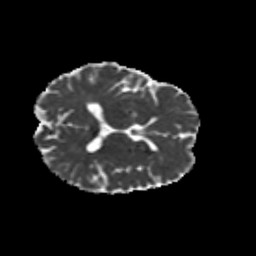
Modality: MD
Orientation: axial
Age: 56
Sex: male
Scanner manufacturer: siemens
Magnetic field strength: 3 T
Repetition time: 8.6 s
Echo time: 0.095 s